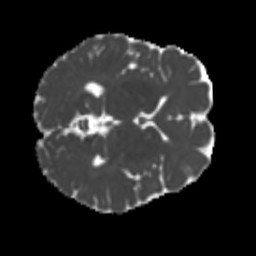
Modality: MD
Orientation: axial
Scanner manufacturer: siemens
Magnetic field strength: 3 T
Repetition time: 4 s
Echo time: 0.0594 s